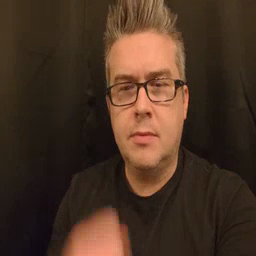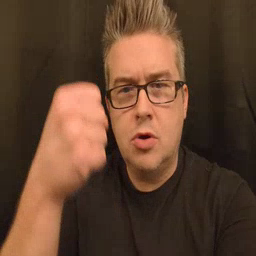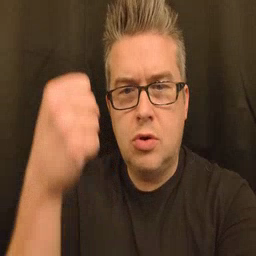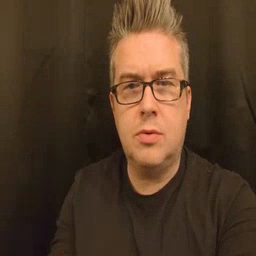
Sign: car